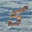
Label: 5